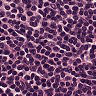
Metastatic tissue present: no